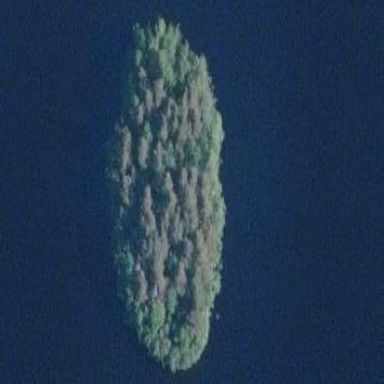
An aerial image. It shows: Islet surrounded by woodland.